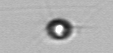
Label: Acanthoica_quattrospina